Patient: sex F, age 55
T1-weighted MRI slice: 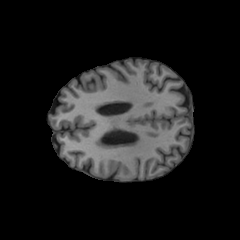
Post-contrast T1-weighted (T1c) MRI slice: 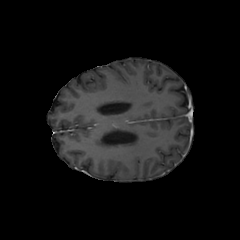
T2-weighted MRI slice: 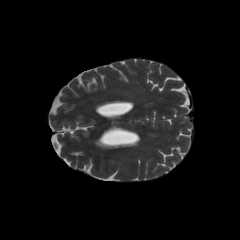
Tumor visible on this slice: no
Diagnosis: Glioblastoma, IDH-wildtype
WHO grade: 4